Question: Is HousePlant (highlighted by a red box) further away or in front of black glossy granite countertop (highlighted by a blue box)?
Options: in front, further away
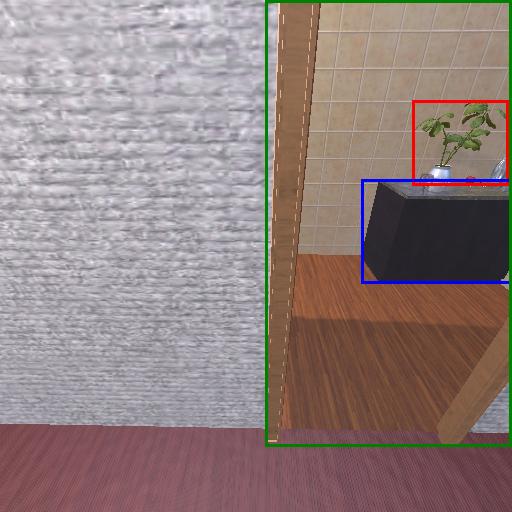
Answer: in front